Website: ulta-beauty
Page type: account-selection
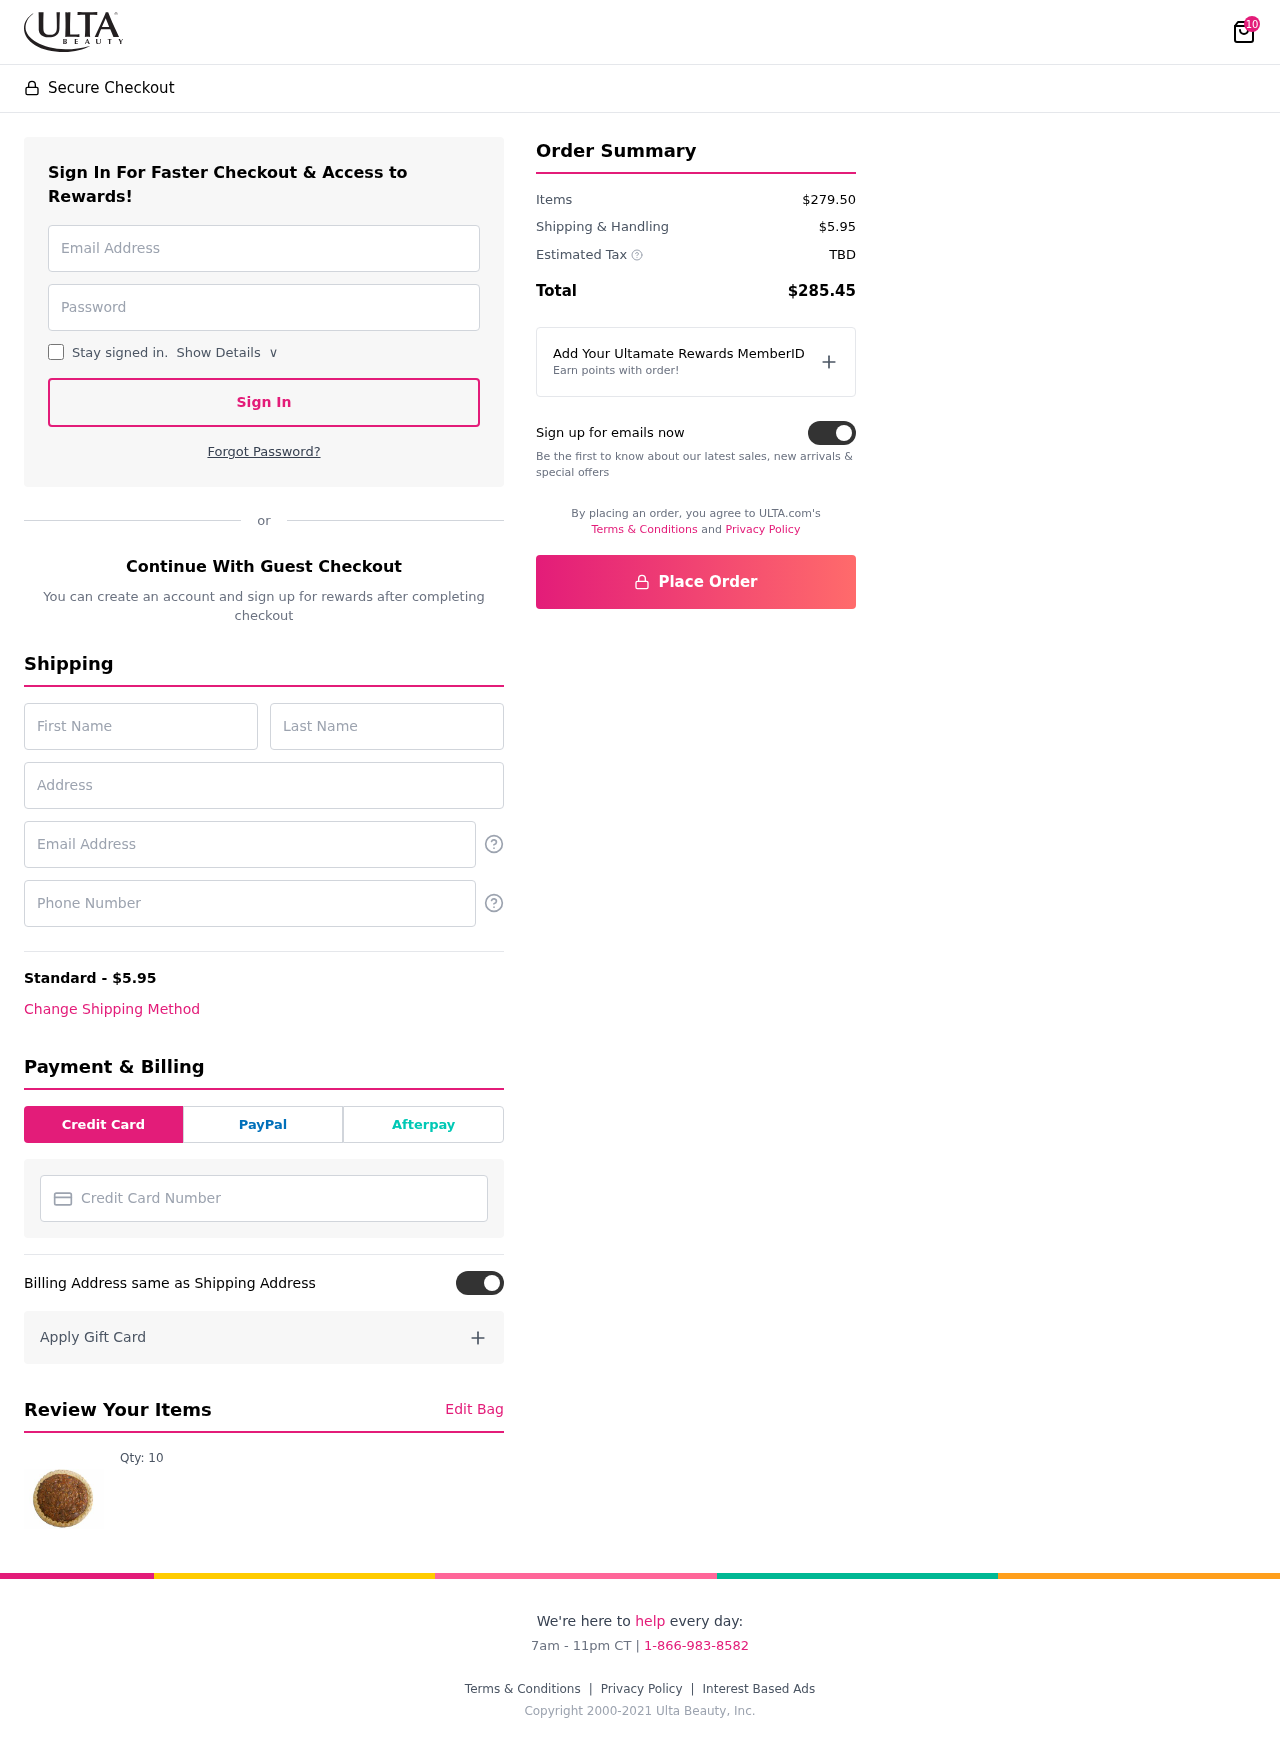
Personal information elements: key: PII_CARD_NUMBER
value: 2296 7994 2312 2833
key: PII_EMAIL
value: kathryn.berg@yahoo.com
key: PII_EMAIL2
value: kathryn.berg@yahoo.com
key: PII_FIRSTNAME
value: Kathryn
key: PII_LASTNAME
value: Berg
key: PII_PHONE
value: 8847941724
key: PII_STREET
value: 96986 Patrick Terrace Apt. 225
Product elements: key: PRODUCT1_QUANTITY
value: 10
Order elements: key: ORDER_NUM_ITEMS
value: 10
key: ORDER_SHIPPING_COST
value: $5.95
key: ORDER_SUBTOTAL
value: $279.50
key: ORDER_TAX
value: TBD
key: ORDER_TOTAL
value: $285.45